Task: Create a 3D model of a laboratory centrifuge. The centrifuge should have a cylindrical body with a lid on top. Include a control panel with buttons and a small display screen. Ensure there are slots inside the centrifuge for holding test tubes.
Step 389:
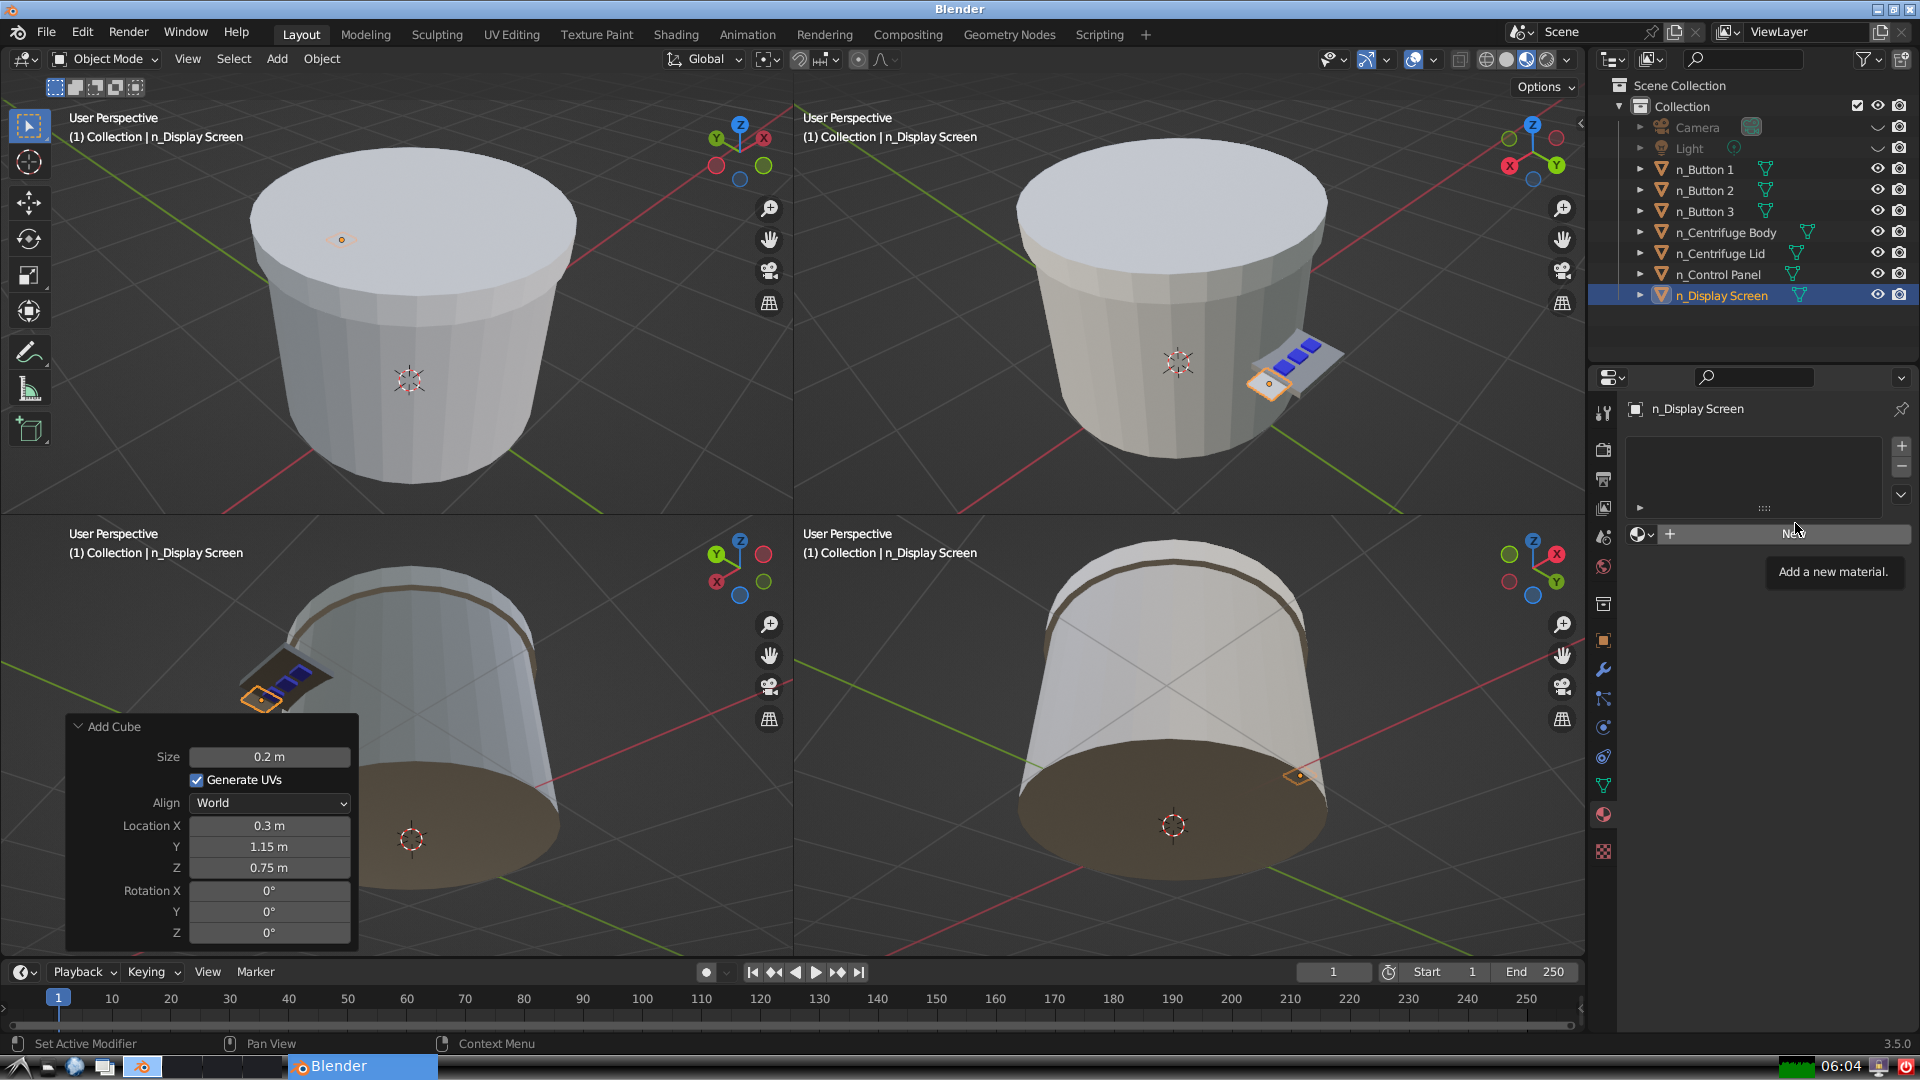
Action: click: no